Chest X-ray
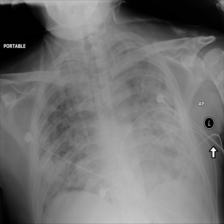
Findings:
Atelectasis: negative
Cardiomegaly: negative
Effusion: negative
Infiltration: positive
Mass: negative
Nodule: negative
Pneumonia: negative
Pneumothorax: negative
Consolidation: negative
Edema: positive
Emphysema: negative
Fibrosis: negative
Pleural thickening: negative
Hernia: negative